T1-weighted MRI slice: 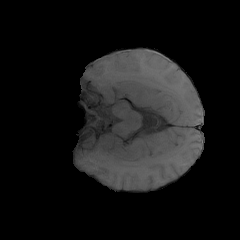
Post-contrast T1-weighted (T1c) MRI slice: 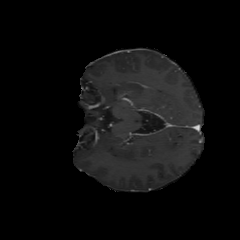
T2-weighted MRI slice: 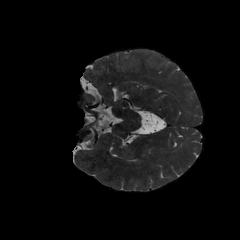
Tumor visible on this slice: no